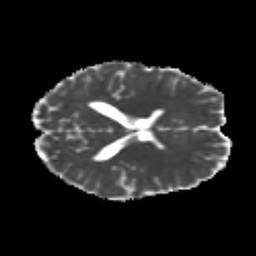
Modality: MD
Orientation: axial
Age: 19
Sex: female
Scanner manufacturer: siemens
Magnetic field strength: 3 T
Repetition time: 3.5 s
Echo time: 0.104 s